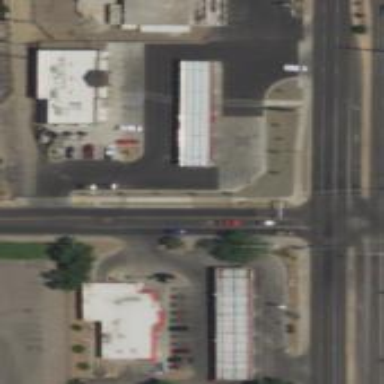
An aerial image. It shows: Retail fuel station.